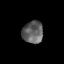
Tissue: prostate
Cell type: Myeloid cells
Senescence score: 0.8048
Nuclear area (px): 453
Mean DAPI intensity: 96.413